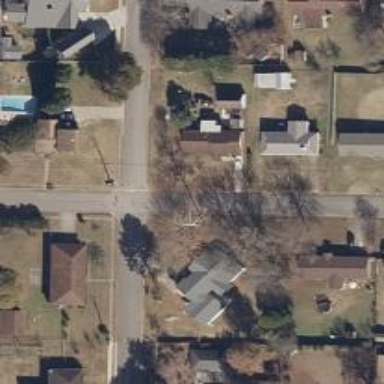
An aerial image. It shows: Residential road with sidewalk on the left side.